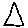
Label: triangle